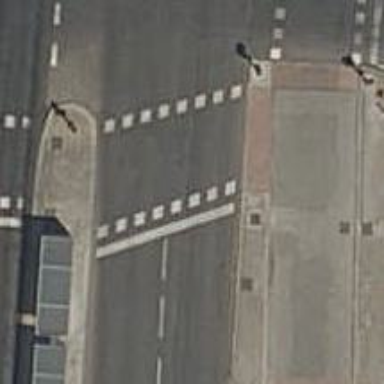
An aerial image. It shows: Asphalt footway with traffic signals at crossing.